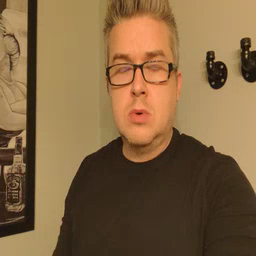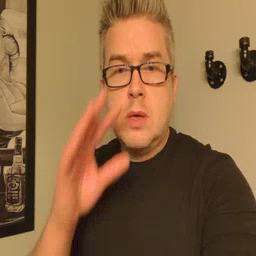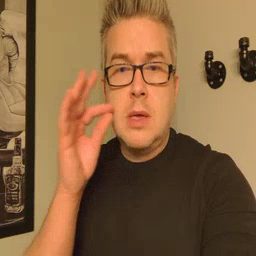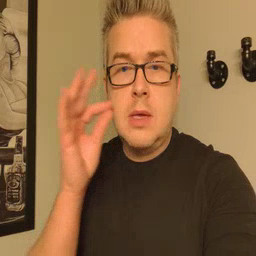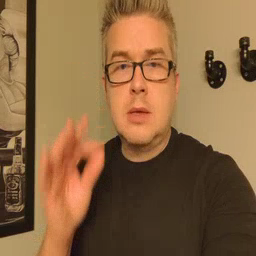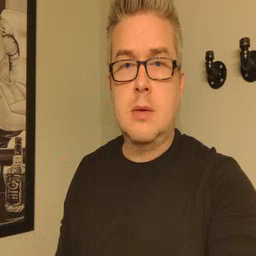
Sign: cat